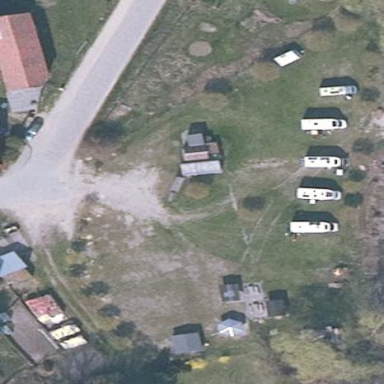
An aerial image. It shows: Camping site with tents and caravans.